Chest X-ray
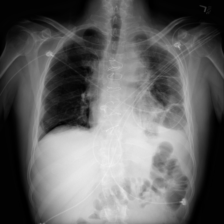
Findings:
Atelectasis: positive
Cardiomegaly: negative
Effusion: negative
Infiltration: negative
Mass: negative
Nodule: negative
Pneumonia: negative
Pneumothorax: negative
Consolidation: negative
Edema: negative
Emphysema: negative
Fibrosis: negative
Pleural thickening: positive
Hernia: negative